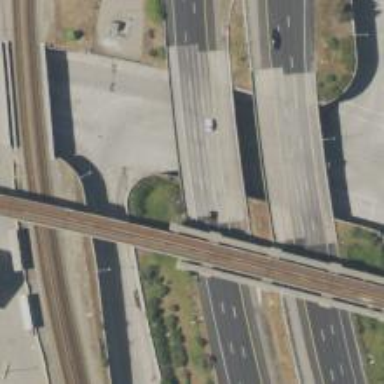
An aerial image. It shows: Bridge over motorway.